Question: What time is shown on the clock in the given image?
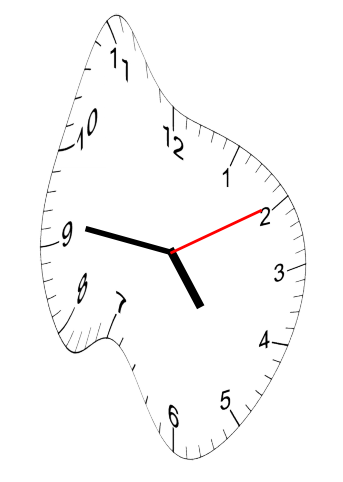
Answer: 04:46:10